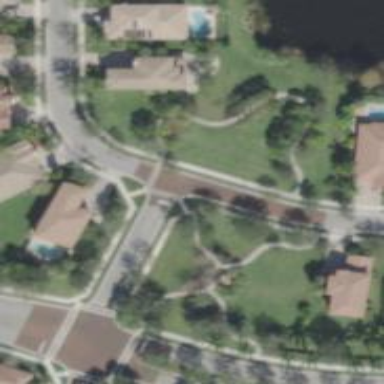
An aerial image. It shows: Residential road.